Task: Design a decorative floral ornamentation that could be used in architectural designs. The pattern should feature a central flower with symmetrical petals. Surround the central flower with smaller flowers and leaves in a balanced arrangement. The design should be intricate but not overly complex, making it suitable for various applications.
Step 1260:
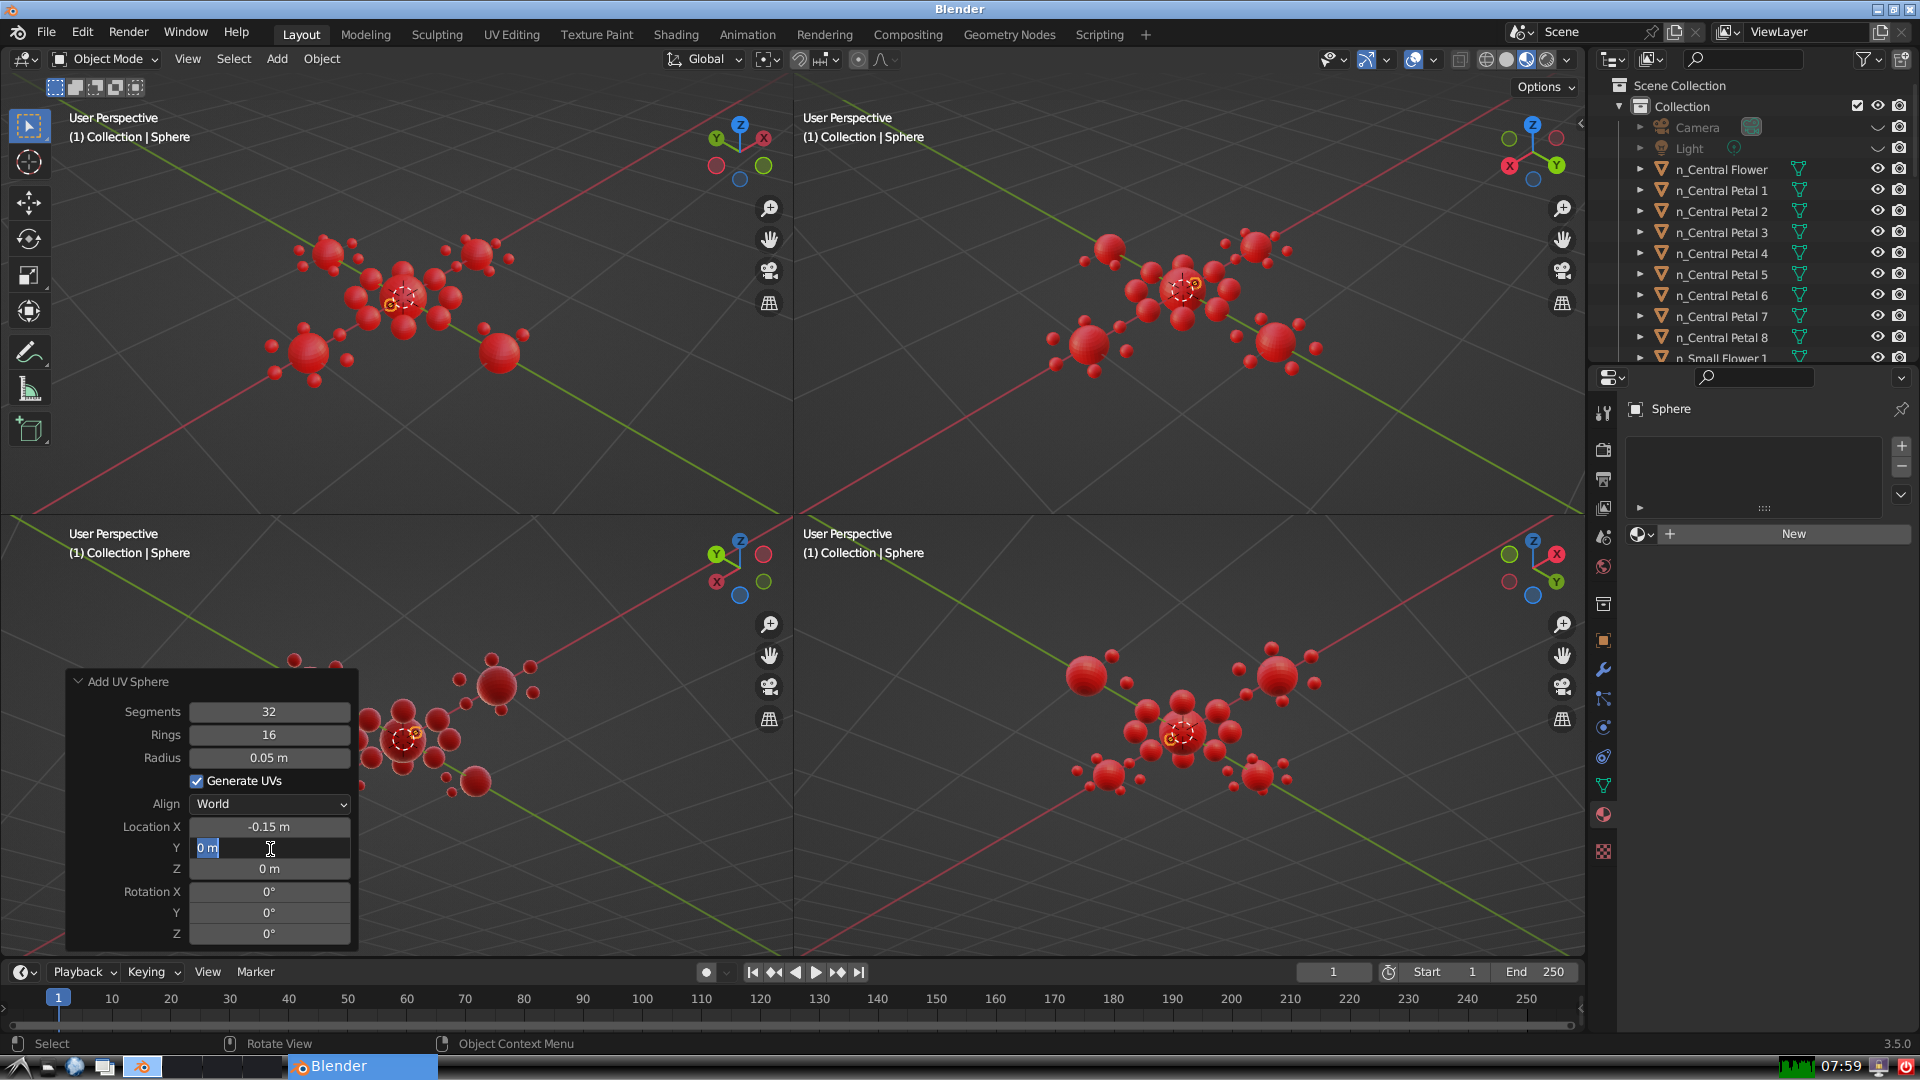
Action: input_text: -0.7401923788646684